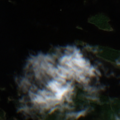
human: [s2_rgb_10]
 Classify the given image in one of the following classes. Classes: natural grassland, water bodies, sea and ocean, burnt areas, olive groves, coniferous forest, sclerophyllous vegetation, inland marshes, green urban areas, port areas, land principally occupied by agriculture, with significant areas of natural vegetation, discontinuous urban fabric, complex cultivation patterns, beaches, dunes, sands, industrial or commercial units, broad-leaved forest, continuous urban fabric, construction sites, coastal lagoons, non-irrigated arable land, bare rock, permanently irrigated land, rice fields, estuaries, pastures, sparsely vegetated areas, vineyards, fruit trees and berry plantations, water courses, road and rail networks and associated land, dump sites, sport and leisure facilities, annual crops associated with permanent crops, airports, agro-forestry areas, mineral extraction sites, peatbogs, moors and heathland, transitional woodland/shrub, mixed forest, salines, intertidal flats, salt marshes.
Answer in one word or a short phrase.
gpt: mixed forest, water bodies